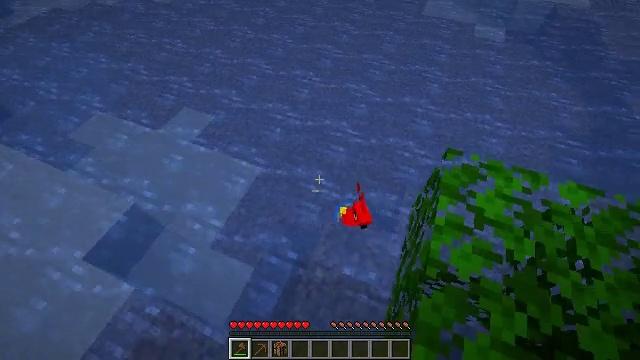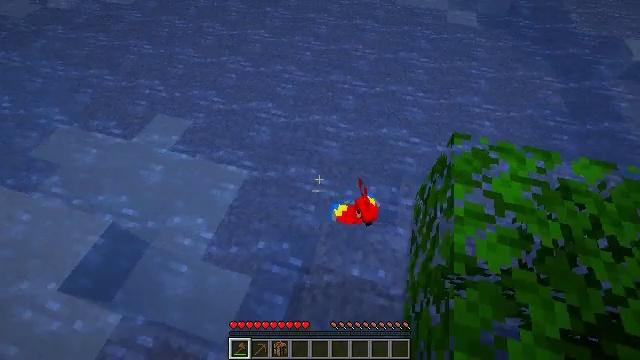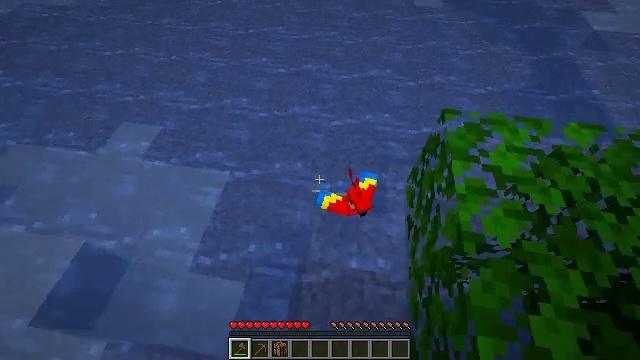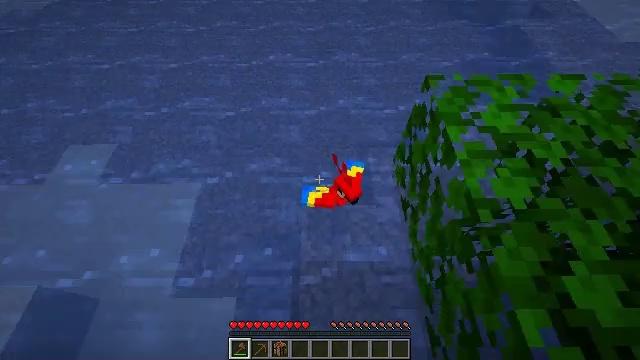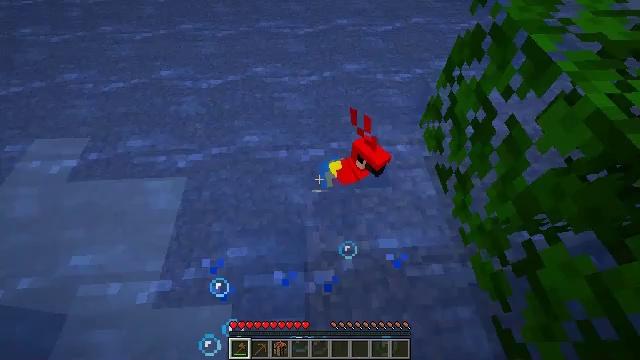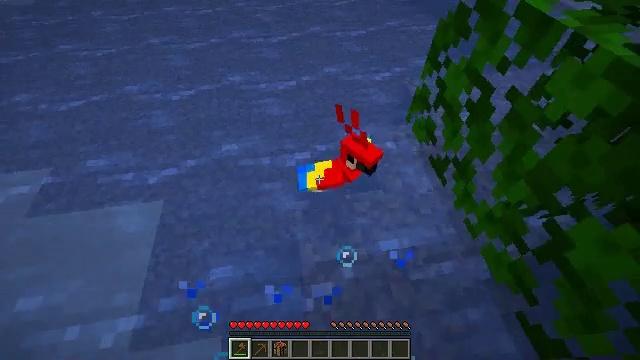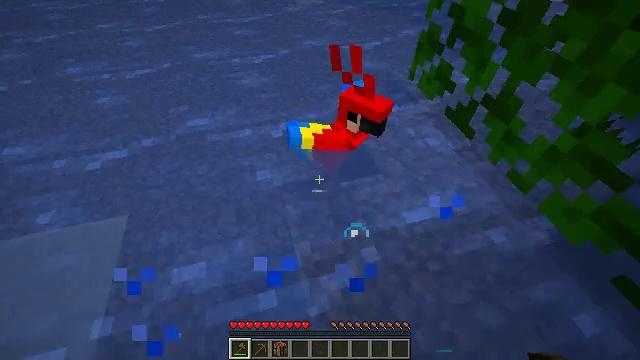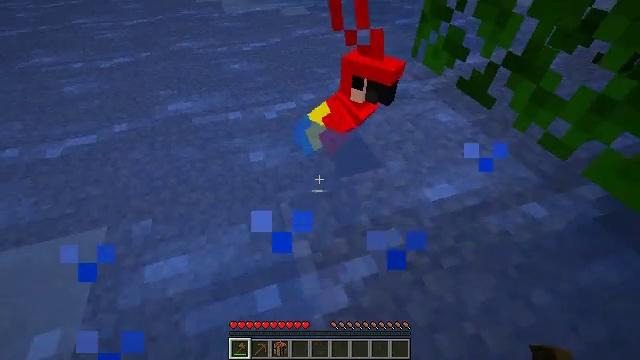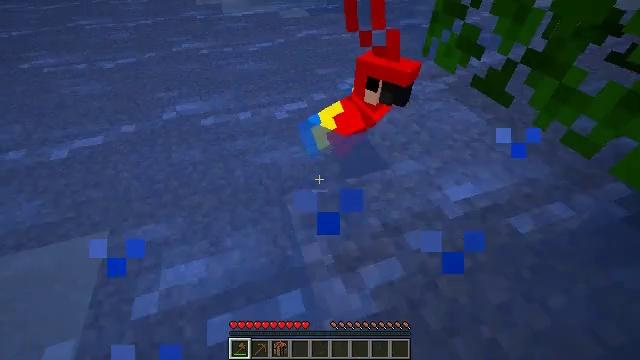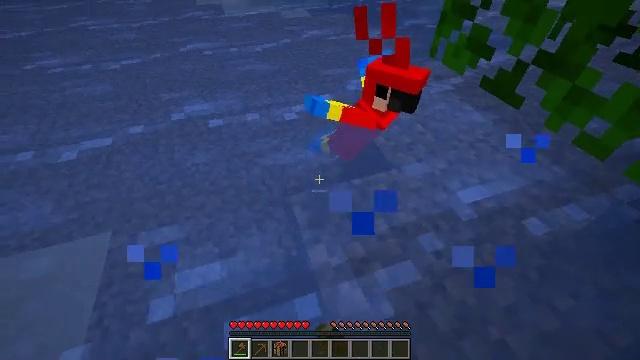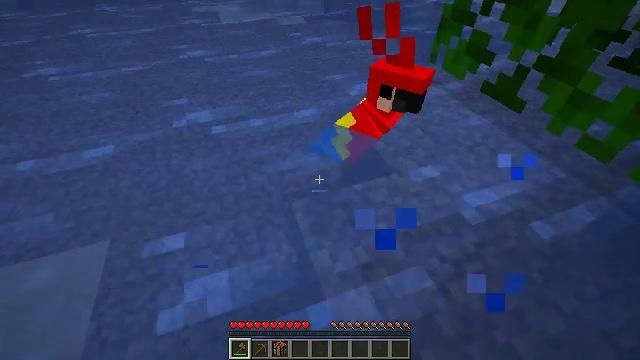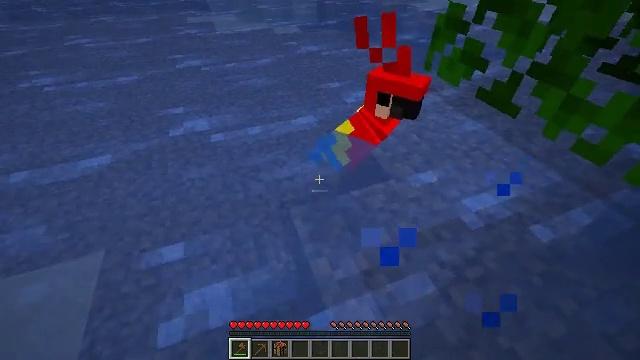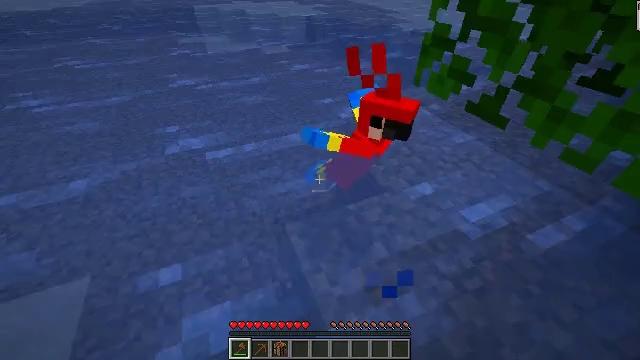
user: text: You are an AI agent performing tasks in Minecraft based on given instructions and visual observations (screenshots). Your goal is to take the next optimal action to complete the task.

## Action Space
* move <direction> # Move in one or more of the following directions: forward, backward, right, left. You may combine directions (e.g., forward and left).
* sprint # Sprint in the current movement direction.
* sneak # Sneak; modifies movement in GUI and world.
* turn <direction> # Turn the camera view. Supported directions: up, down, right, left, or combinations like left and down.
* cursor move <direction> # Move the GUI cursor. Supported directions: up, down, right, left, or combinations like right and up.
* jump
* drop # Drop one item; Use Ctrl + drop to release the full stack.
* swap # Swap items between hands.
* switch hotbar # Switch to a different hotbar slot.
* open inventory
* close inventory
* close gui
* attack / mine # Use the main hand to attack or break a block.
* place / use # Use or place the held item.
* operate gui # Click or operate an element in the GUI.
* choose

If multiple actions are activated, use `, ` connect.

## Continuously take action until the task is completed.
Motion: motion action
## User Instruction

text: Kill mobs.
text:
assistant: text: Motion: move forward, turn right
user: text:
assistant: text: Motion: turn right and down
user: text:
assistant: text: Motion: turn right
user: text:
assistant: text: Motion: turn right
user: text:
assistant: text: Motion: turn right and up
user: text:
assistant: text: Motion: turn right and up
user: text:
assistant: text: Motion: turn right and up
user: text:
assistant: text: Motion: attack / mine
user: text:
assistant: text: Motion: attack / mine
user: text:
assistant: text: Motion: turn right and up, attack / mine
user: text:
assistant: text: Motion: turn right and up, attack / mine
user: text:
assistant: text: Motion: turn right and up
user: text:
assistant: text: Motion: no_op